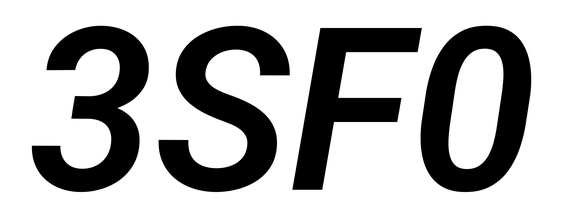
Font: Roboto-Italic_SemiBold_Italic